【题型】解答题　【知识点】平面几何　【难度】easy
已知：如图，梯形$ABCD$中，$AD \parallel BC$，$BD$为对角线，$BD^2 = AD \cdot BC$。

\vspace{0.5em}
\noindent
(1) 求证：$\angle ABD = \angle C$；

\vspace{0.5em}
\noindent
(2) $E$为$BC$的中点，作$\angle DEF = \angle C$，$EF$交边$AD$于点$F$，求证：$2AB \cdot DE = BD \cdot EF$。
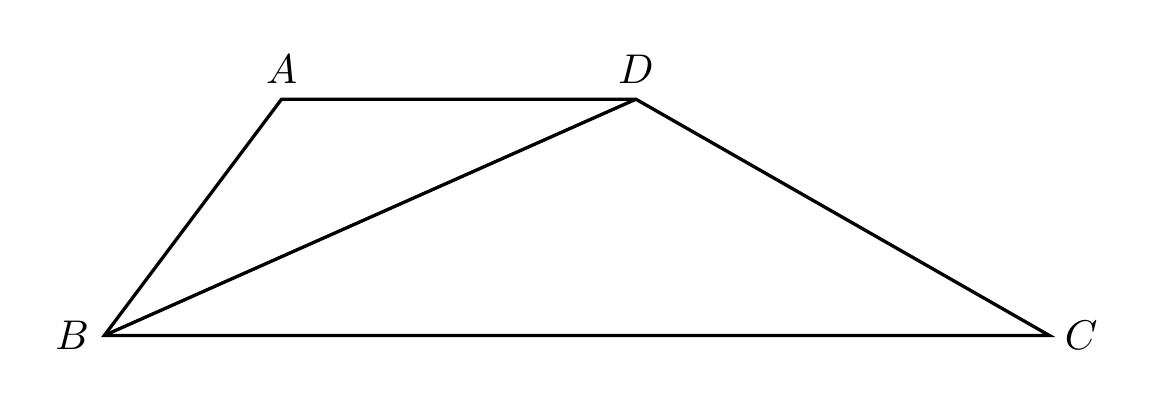
【解答】
\noindent
【答案】(1)详见解析

\noindent
(2)详见解析

\vspace{0.5em}
\noindent
【知识点】两直线平行内错角相等、相似三角形的判定与性质综合

\vspace{0.5em}
\noindent
【分析】本题考查相似三角形的判定和性质，熟练掌握相似三角形的判定方法，证明三角形相似，是解题的关键：

\noindent
（1）证明$\triangle ADB \backsim \triangle DBC$，即可得证；

\noindent
（2）先证明$\triangle FED \backsim \triangle DCE$，可得$\dfrac{DC}{EC}=\dfrac{EF}{DE}$，再由$\triangle ABD \backsim \triangle DCB$可得$\dfrac{AB}{BD}=\dfrac{BD}{BC}$，结合$BC=2EC$，得到$\dfrac{2AB}{BD}=\dfrac{EF}{DE}$，即可得证。

\vspace{0.5em}
\noindent
【详解】（1）证明：$\because BD^2 = AD \cdot BC$，
\[
\therefore \frac{AD}{BD} = \frac{BD}{BC}.
\]
$\because AD \parallel BC$，
\[
\therefore \angle ADB = \angle DBC.
\]
$\therefore \triangle ABD \backsim \triangle DCB$。

$\therefore \angle ABD = \angle C$。

\vspace{0.5em}
\noindent
（2）如图，

$\because AD \parallel BC$，
\[
\therefore \angle FDE = \angle DEC,
\]
又$\because \angle DEF = \angle C$，
$\therefore \triangle FED \backsim \triangle DCE$。

\[
\therefore \frac{DE}{EC} = \frac{EF}{DC},
\]
\[
\therefore \frac{DC}{EC} = \frac{EF}{DE}.
\]

$\because \triangle ABD \backsim \triangle DCB$，
\[
\therefore \frac{AB}{BD} = \frac{DC}{BC}.
\]

$\because BC = 2EC$，
\[
\therefore \frac{AB}{BD} = \frac{DC}{2EC}. \quad \text{即：} \frac{2AB}{BD} = \frac{DC}{EC},
\]
\[
\therefore \frac{2AB}{BD} = \frac{EF}{DE}
\]
\[
\therefore 2AB \cdot DE = BD \cdot EF
\]

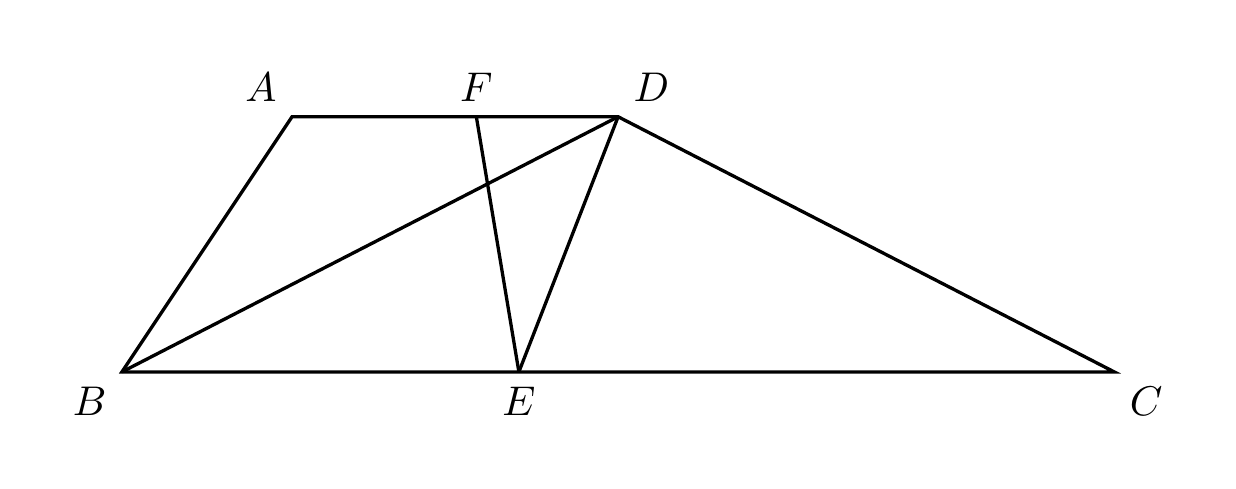